Question: I use Python shell under Ubuntu 13.10. My Linux Kernel version is "3.11.0-13-generic". So why in Python variable "sys.platform" stored value "Linux2" instead of "Linux3"?

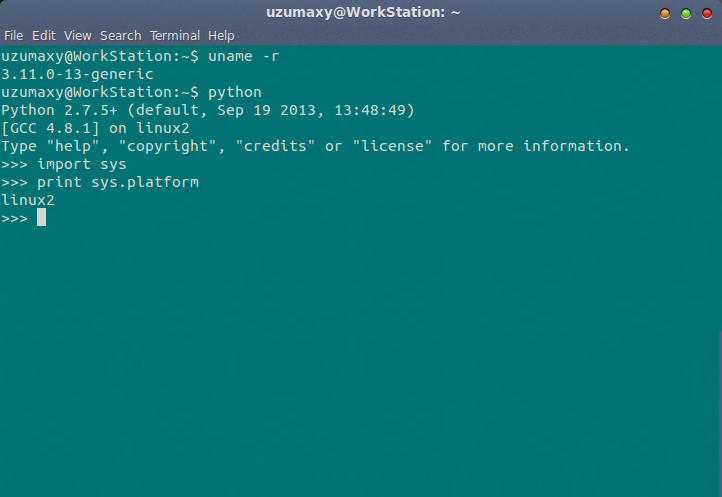
Answer: From <URL>:
> Since lots of code check for 'sys.platform == 'linux2'', and there is no essential change between Linux 2.x and 3.x, 'sys.platform' is always set to ''linux2'', even on Linux 3.x.